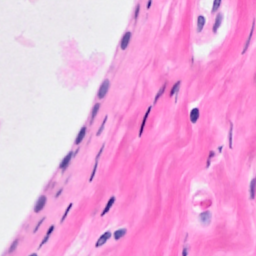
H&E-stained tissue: Breast